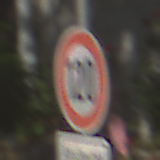
Verkehrszeichen: Geschwindigkeit120
Zusatzzeichen unten: HinweiseAufGefahrenDurchVerbaleAngabe4
Umgebung: Outdoor, Suburban
Tageszeit: Midday
Wetter: Clear
Licht: Natural
Jahreszeit: NotSpecified
Kontrast: HighContrast